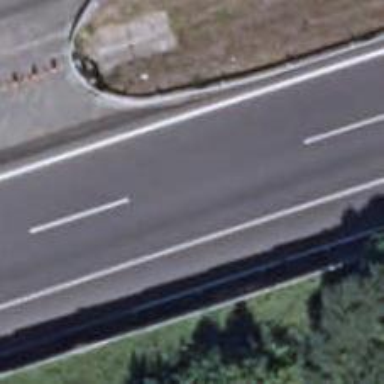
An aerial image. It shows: Asphalt motorway.